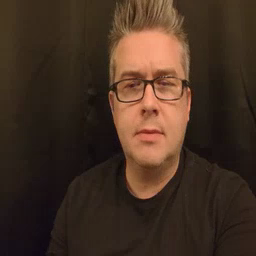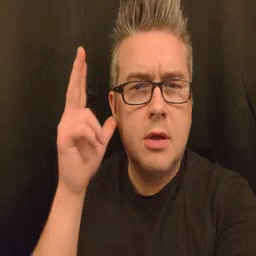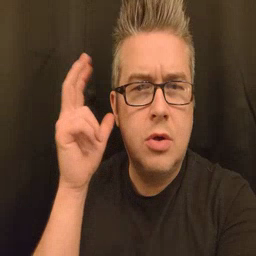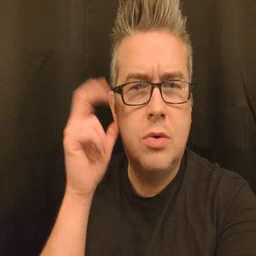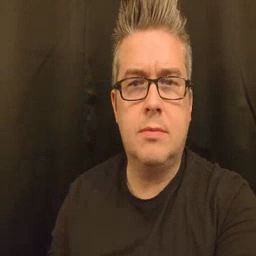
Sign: hear